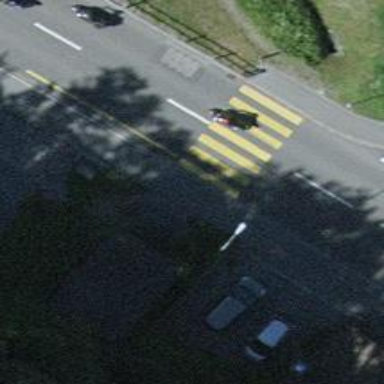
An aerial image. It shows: Uncontrolled zebra crossing on the road.